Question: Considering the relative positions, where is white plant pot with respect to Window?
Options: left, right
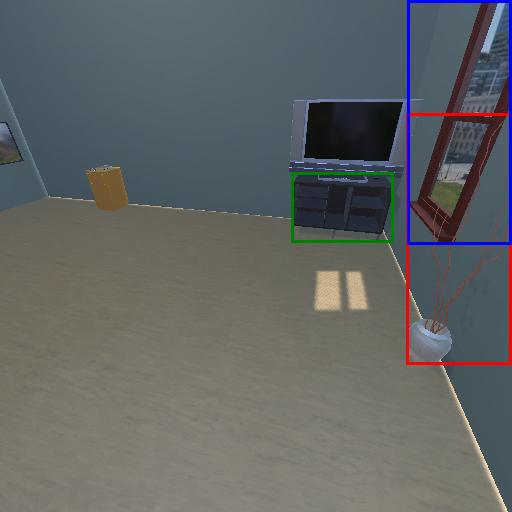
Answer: left